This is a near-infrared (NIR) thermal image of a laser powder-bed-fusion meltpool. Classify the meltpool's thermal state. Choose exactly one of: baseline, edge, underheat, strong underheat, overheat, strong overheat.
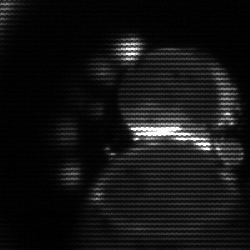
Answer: edge